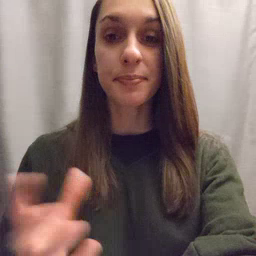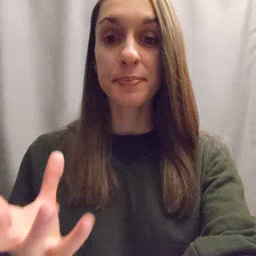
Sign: mad